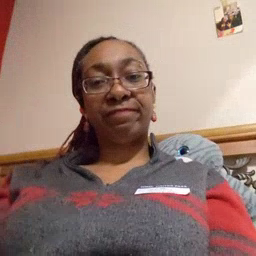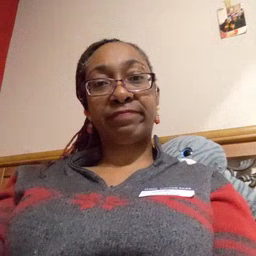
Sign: hate